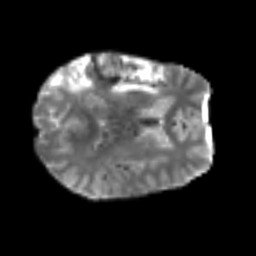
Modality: T2w
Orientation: axial
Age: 65
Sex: male
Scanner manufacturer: siemens
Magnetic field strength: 3 T
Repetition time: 6.1 s
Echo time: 0.101 s